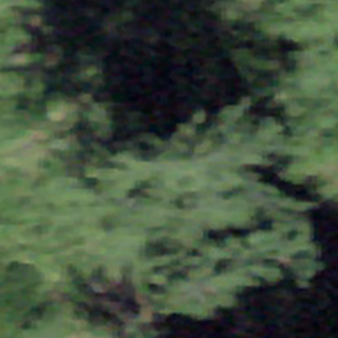
Label: other